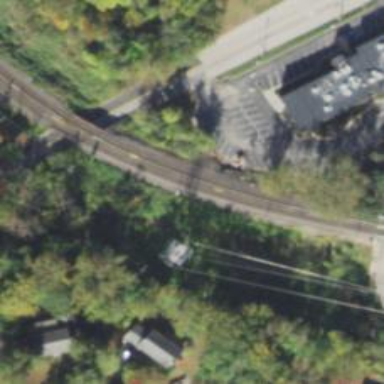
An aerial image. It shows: Light rail electrified railway.